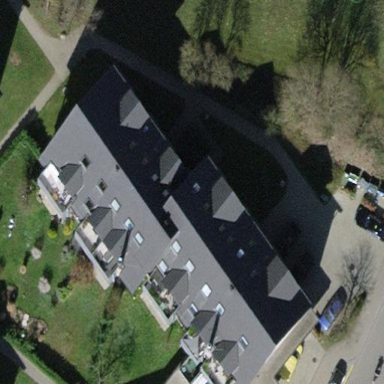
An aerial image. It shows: Flat-roofed apartment building.